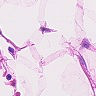
Metastatic tissue present: no